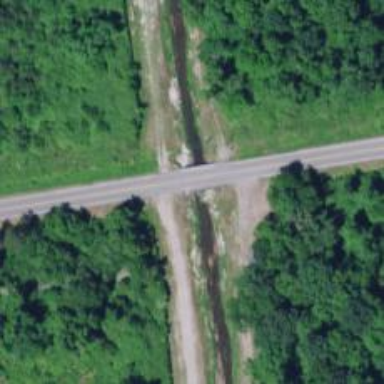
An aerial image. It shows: Culvert tunnel.